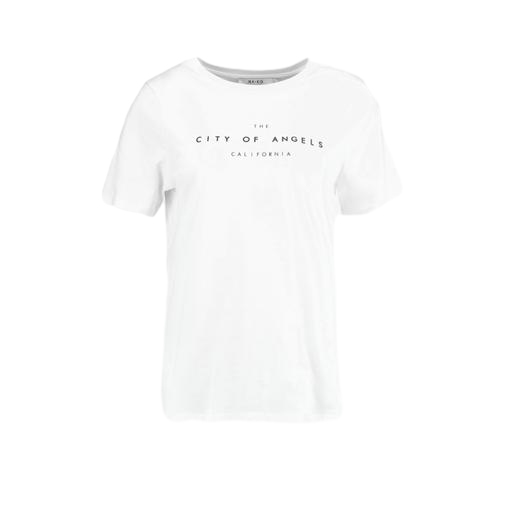
white t-shirt and black letters, la t-shirt, white graphic t-shirt, white background